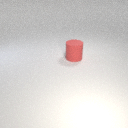
large red rubber cylinder